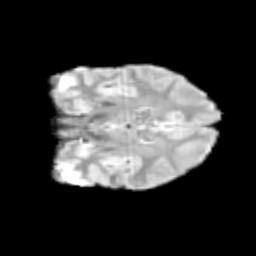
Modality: T2w
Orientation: coronal
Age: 12
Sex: male
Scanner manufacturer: siemens
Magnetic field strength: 3 T
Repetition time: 3.8 s
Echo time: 0.07 s